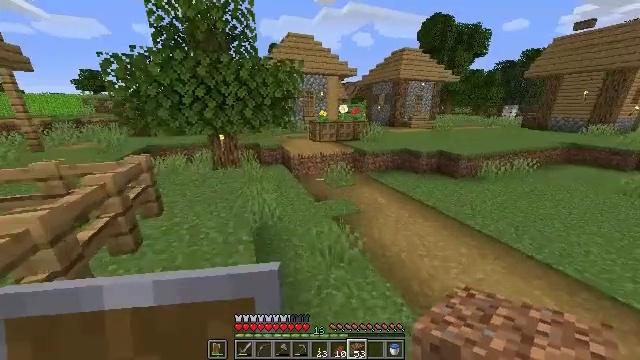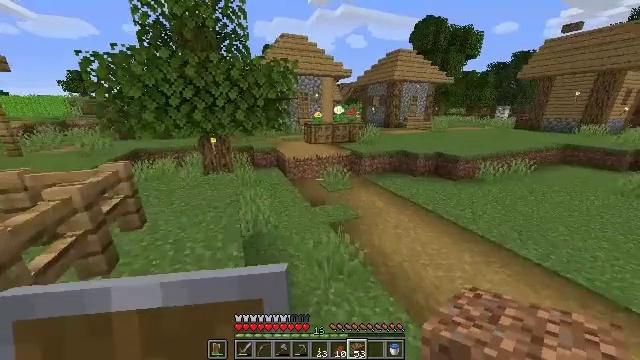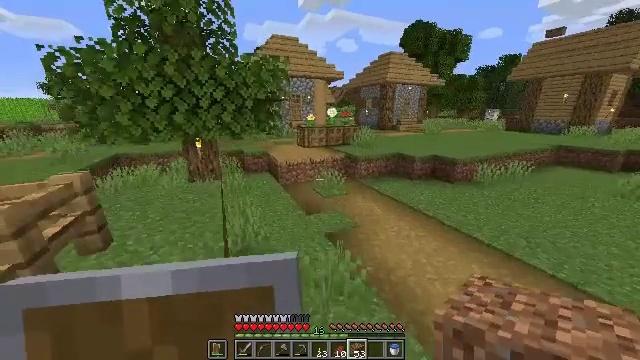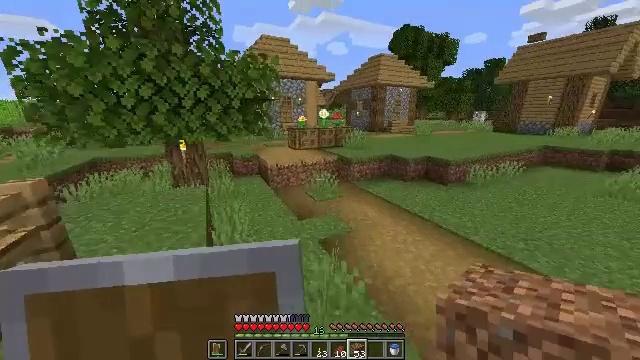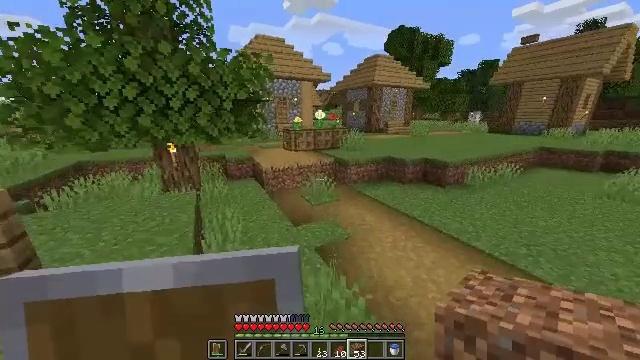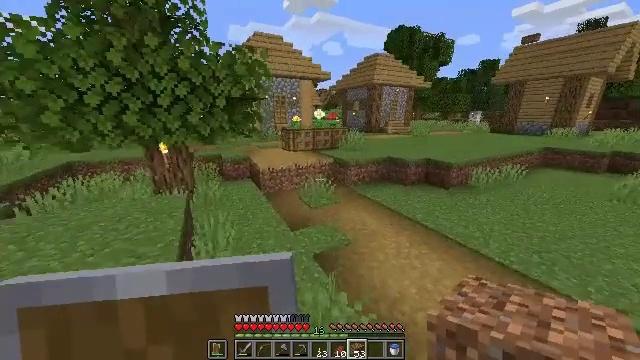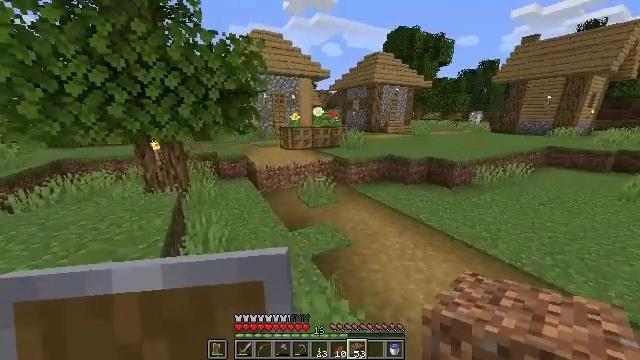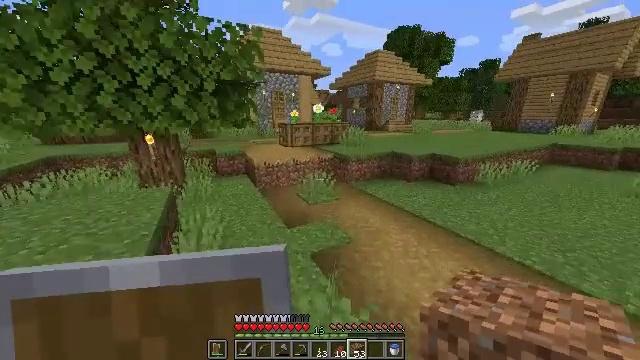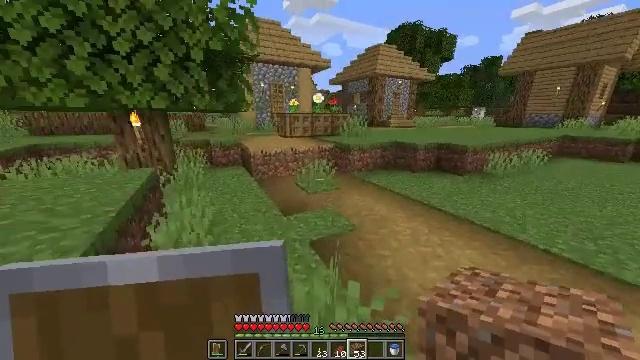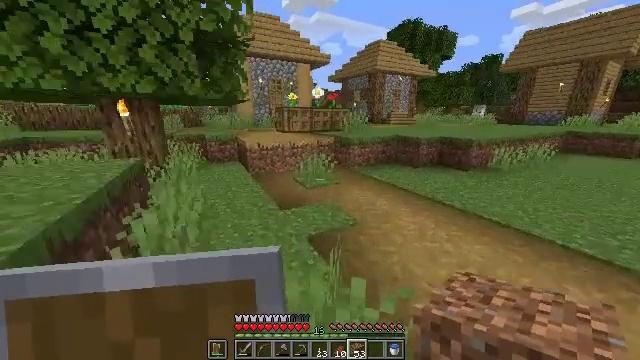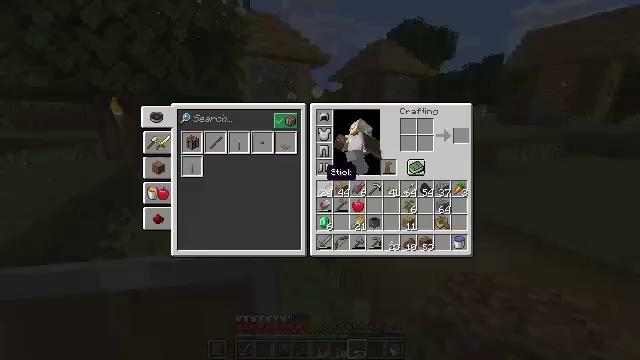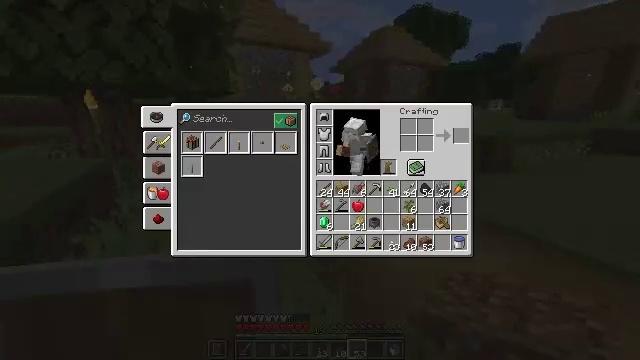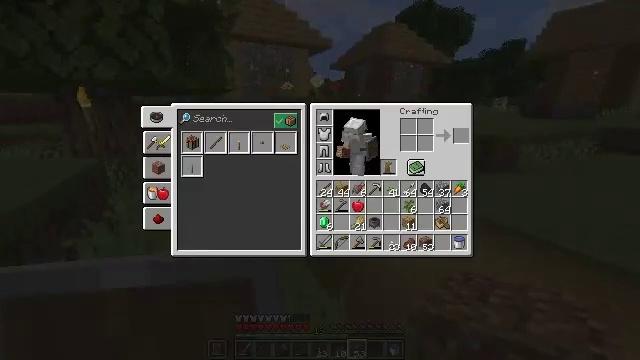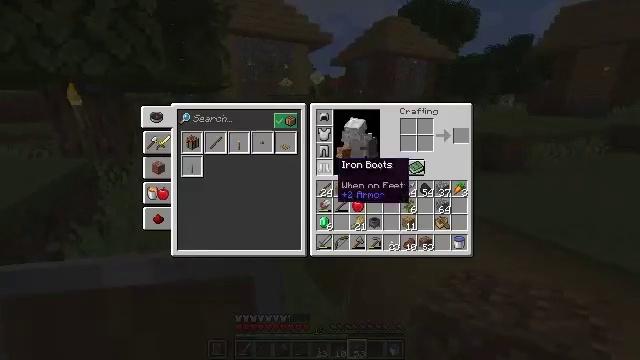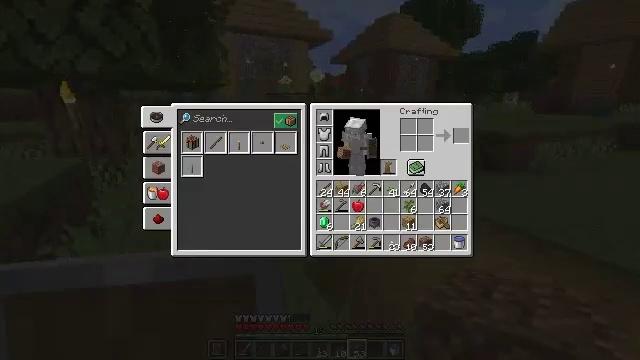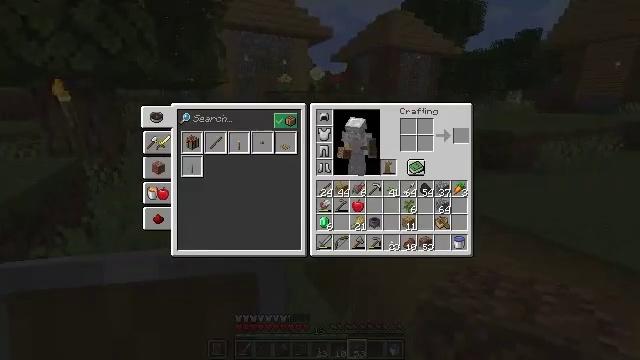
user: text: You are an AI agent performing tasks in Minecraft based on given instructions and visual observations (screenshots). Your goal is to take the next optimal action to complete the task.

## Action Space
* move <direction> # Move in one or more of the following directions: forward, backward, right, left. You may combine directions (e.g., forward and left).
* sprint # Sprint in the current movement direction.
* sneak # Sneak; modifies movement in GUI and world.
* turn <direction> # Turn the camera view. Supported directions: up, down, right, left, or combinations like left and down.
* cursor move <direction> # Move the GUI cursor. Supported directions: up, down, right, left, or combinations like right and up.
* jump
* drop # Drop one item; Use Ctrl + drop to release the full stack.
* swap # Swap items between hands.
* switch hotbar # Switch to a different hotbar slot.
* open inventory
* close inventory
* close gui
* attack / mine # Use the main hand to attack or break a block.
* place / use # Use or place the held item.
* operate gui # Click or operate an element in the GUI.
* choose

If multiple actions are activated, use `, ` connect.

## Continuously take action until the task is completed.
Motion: motion action
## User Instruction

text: Create an oak fence using oak wood and sticks.
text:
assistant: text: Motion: move forward, turn right
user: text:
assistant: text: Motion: move forward, turn right
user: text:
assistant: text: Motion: move forward, turn right
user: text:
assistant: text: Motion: move forward, turn right
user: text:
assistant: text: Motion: move forward
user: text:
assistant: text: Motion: move forward
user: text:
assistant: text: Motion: move forward
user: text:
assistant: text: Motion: move forward
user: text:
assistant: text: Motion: move forward
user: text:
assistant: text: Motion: open inventory
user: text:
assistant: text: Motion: open inventory
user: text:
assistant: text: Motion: no_op
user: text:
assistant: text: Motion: no_op
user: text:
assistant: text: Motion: no_op
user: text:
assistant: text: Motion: no_op
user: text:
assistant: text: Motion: no_op
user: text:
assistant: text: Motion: no_op
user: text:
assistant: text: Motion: no_op
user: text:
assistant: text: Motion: no_op
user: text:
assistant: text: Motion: no_op
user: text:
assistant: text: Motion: no_op
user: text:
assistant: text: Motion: no_op
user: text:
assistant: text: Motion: no_op
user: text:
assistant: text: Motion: no_op
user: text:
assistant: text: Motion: no_op
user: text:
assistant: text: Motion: move forward
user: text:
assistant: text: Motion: move forward
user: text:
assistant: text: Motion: move forward
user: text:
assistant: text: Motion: move forward, sprint
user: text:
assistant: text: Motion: move forward, sprint